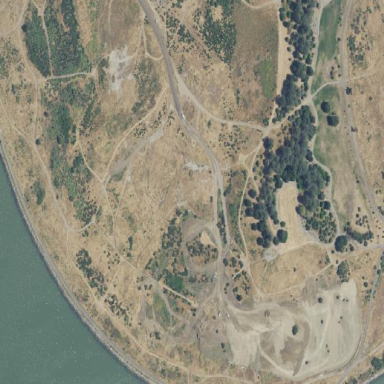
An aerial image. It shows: Disc golf course for leisure activity.